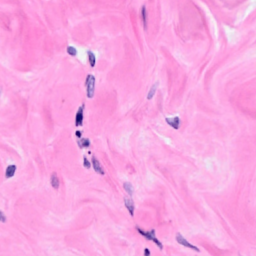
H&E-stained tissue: Breast